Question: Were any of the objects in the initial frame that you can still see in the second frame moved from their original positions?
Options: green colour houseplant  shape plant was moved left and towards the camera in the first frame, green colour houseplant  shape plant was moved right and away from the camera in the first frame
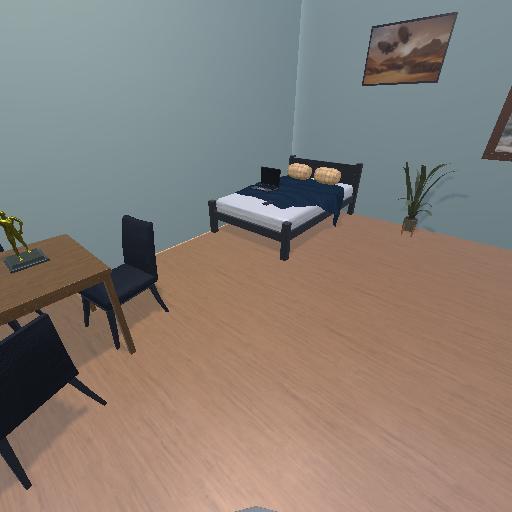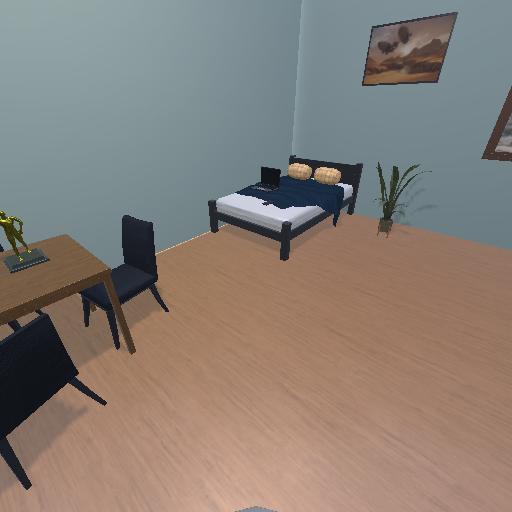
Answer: green colour houseplant  shape plant was moved left and towards the camera in the first frame